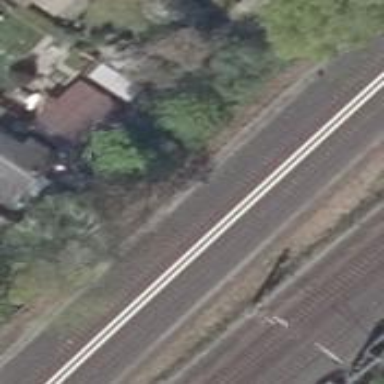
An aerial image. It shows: Railway signal.